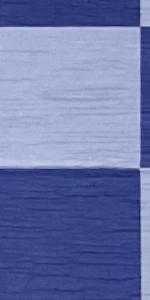
Label: Empty